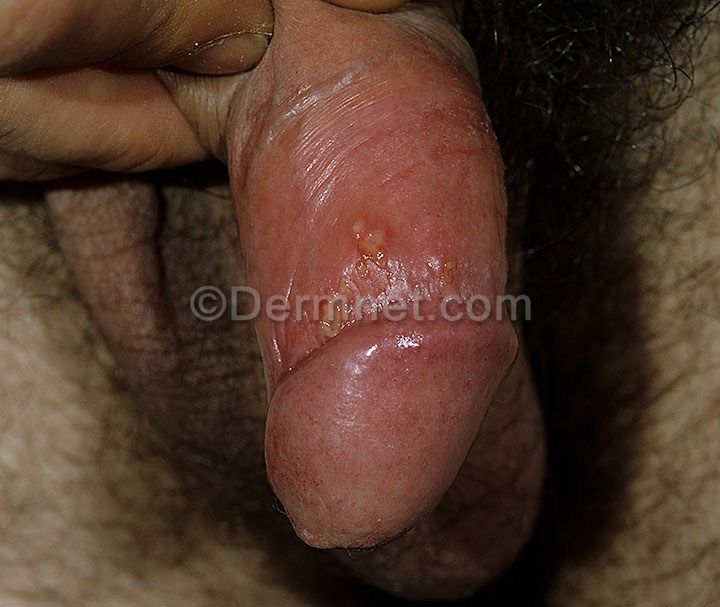
Disease: Herpes HPV and other STDs Photos